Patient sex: M
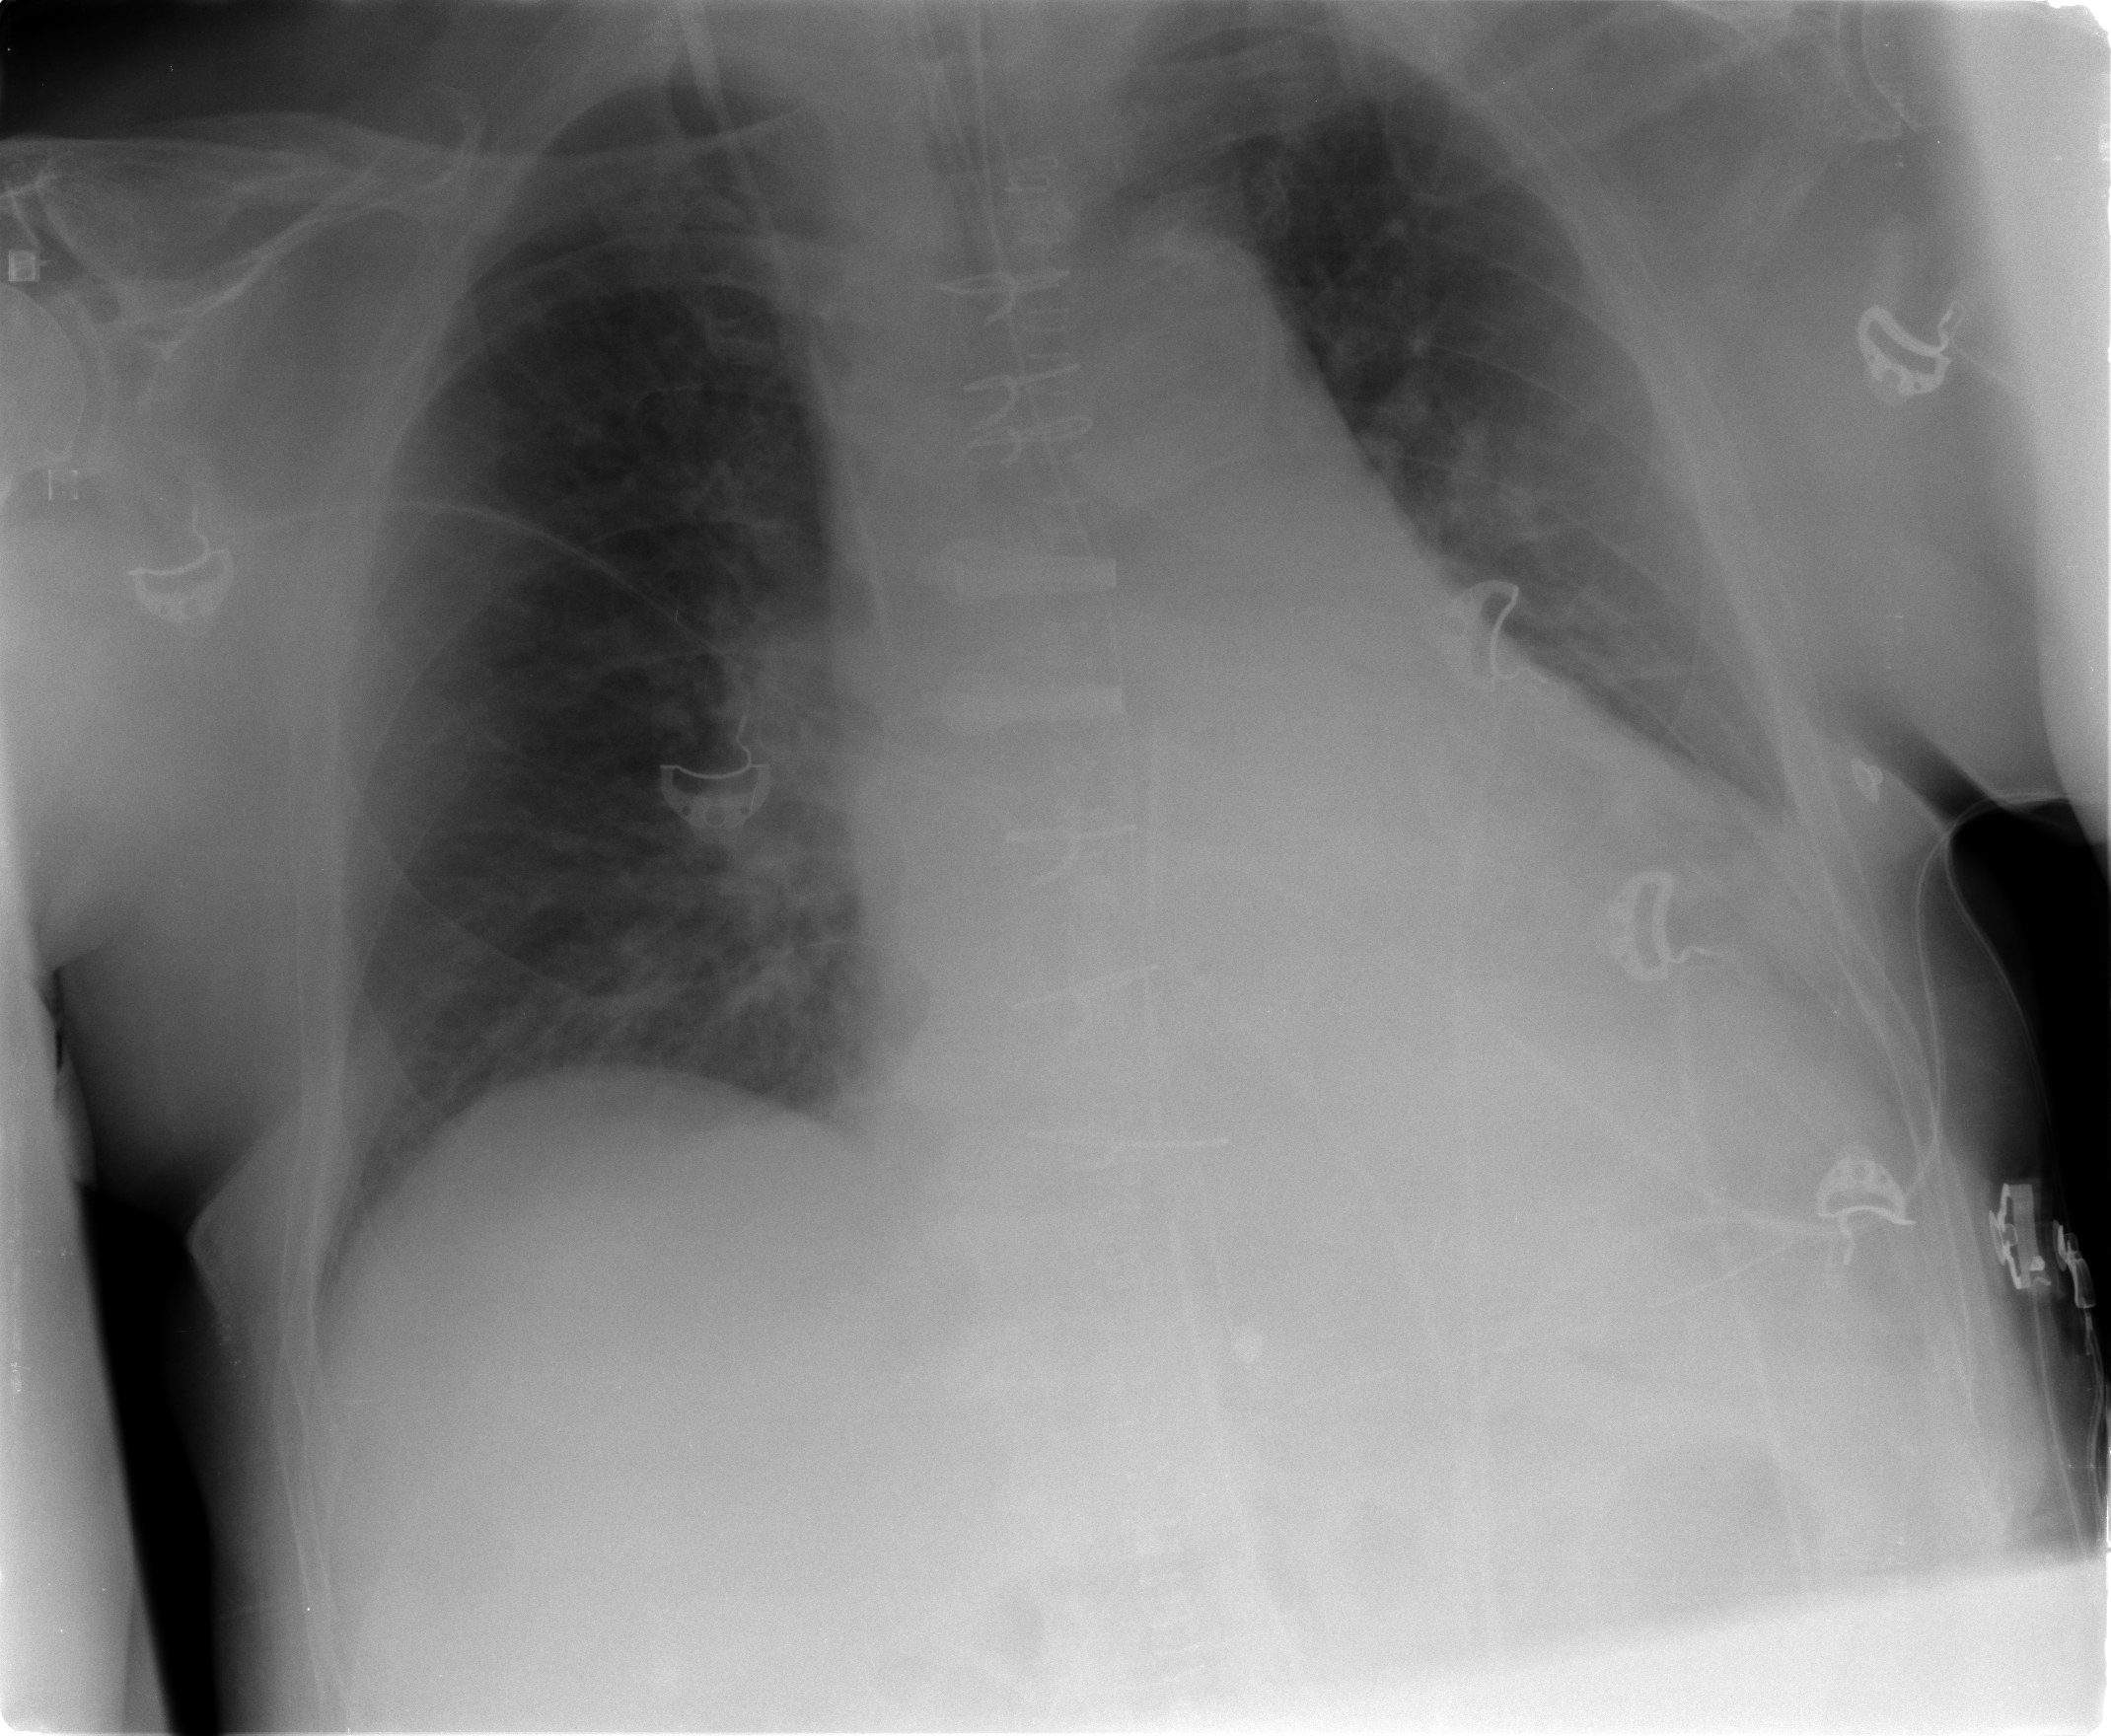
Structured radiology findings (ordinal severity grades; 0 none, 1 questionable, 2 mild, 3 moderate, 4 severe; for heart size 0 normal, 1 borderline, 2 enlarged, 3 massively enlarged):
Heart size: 2
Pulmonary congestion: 2
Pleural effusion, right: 0
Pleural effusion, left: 1
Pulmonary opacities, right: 0
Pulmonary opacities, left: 0
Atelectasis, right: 0
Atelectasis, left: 2